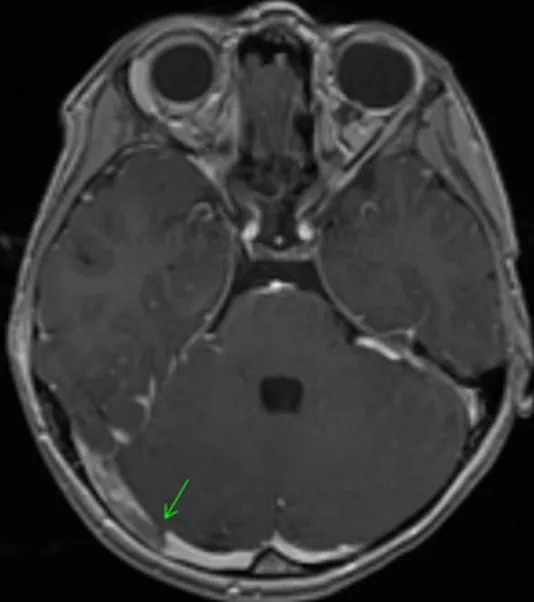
MRI with contrast performed 10 d following initial imaging. Arrow indicates the thrombus within the transverse sinus. Interval decrease in size as indicated by the contrast now visualized beyond the thrombosis.
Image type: radiology (mri)